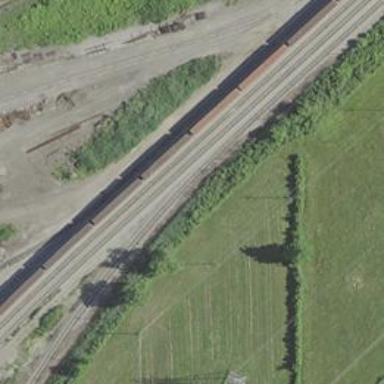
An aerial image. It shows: Railway siding for service.